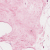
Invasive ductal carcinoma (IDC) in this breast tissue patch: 0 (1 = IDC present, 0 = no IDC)